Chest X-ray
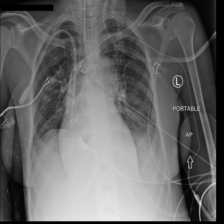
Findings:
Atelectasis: negative
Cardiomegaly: negative
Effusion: negative
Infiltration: negative
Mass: negative
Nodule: negative
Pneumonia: negative
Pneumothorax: negative
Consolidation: negative
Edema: negative
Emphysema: negative
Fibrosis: negative
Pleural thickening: negative
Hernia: negative